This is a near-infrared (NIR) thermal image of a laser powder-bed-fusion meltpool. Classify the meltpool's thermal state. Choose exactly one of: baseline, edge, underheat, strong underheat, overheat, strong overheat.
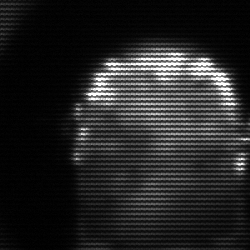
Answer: baseline